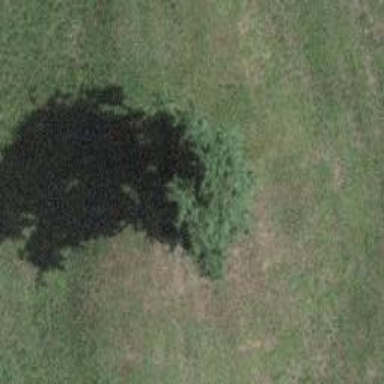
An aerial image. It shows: Beautiful tree in nature.